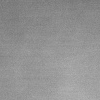
Atmospheric dust classification: dusty